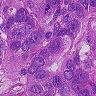
Metastatic tissue present: yes